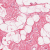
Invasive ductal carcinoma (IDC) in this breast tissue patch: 0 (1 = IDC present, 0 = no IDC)